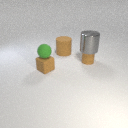
small brown rubber cylinder below large gray metal cylinder